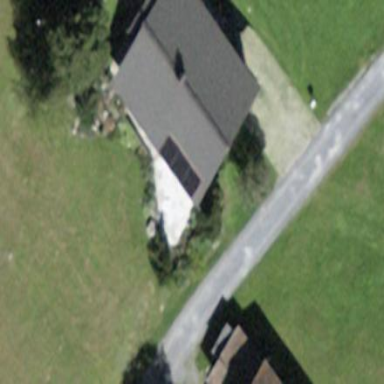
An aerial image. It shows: Building with tile roof.